Question: When debugging an unmanaged (native) C++ program, I get the error "An unspecified error has occurred" any time I try to evaluate an expression in the Watch, or in a tracepoint, or execute anything in the Immediate window. The tooltip evaluator doesn't work either. The only window that shows variables is "Locals"; the "Autos" window is empty. Here's how it looks like in the Watch:

This problem occurs on two different computers (so a config issue is unlikely), but only on one specific solution. This project was recently migrated from Visual C++ 2008, where everything was fine. Obviously I made sure the debug info is there, and optimizations are off. Rebuild all didn't helpGoogle knows nothing.
What can I do about it?
----------- -----------
I managed to isolate the problem. It appears that the debugger cannot inspect variables in methods of classes in a namespace named "NI". To reproduce the problem, compile this code and place a breakpoint where indicated. The Watch window won't work.
'''
namespace NI
{
class Test
{
public:
static void helloworld();
};
void Test::helloworld()
{
int i = 0; // <------- insert breakpoint here
}
}
int _tmain(int argc, _TCHAR* argv[])
{
NI::Test::helloworld();
return 0;
}
'''
I submitted a bug report to Microsoft.
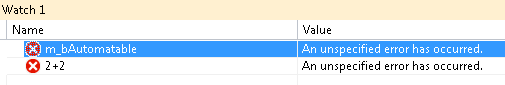
Answer: Microsoft confirmed this is a bug in Visual C++ 2012. The rare case when I'm not the one to blame...